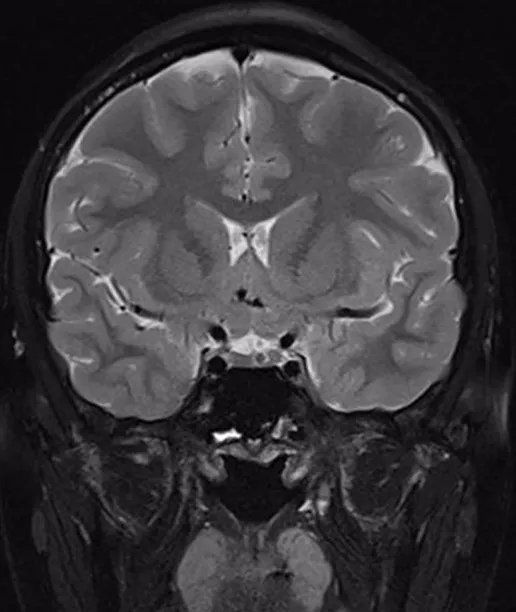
MRI image of the pituitary gland. A nodule in the lower left pituitary is observed.
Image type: radiology (mri)